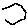
Label: hexagon